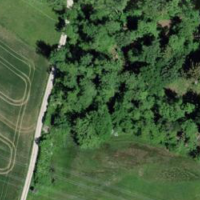
EUNIS habitat code: 41
Species observed at this site:
Criorhina ranunculi